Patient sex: M
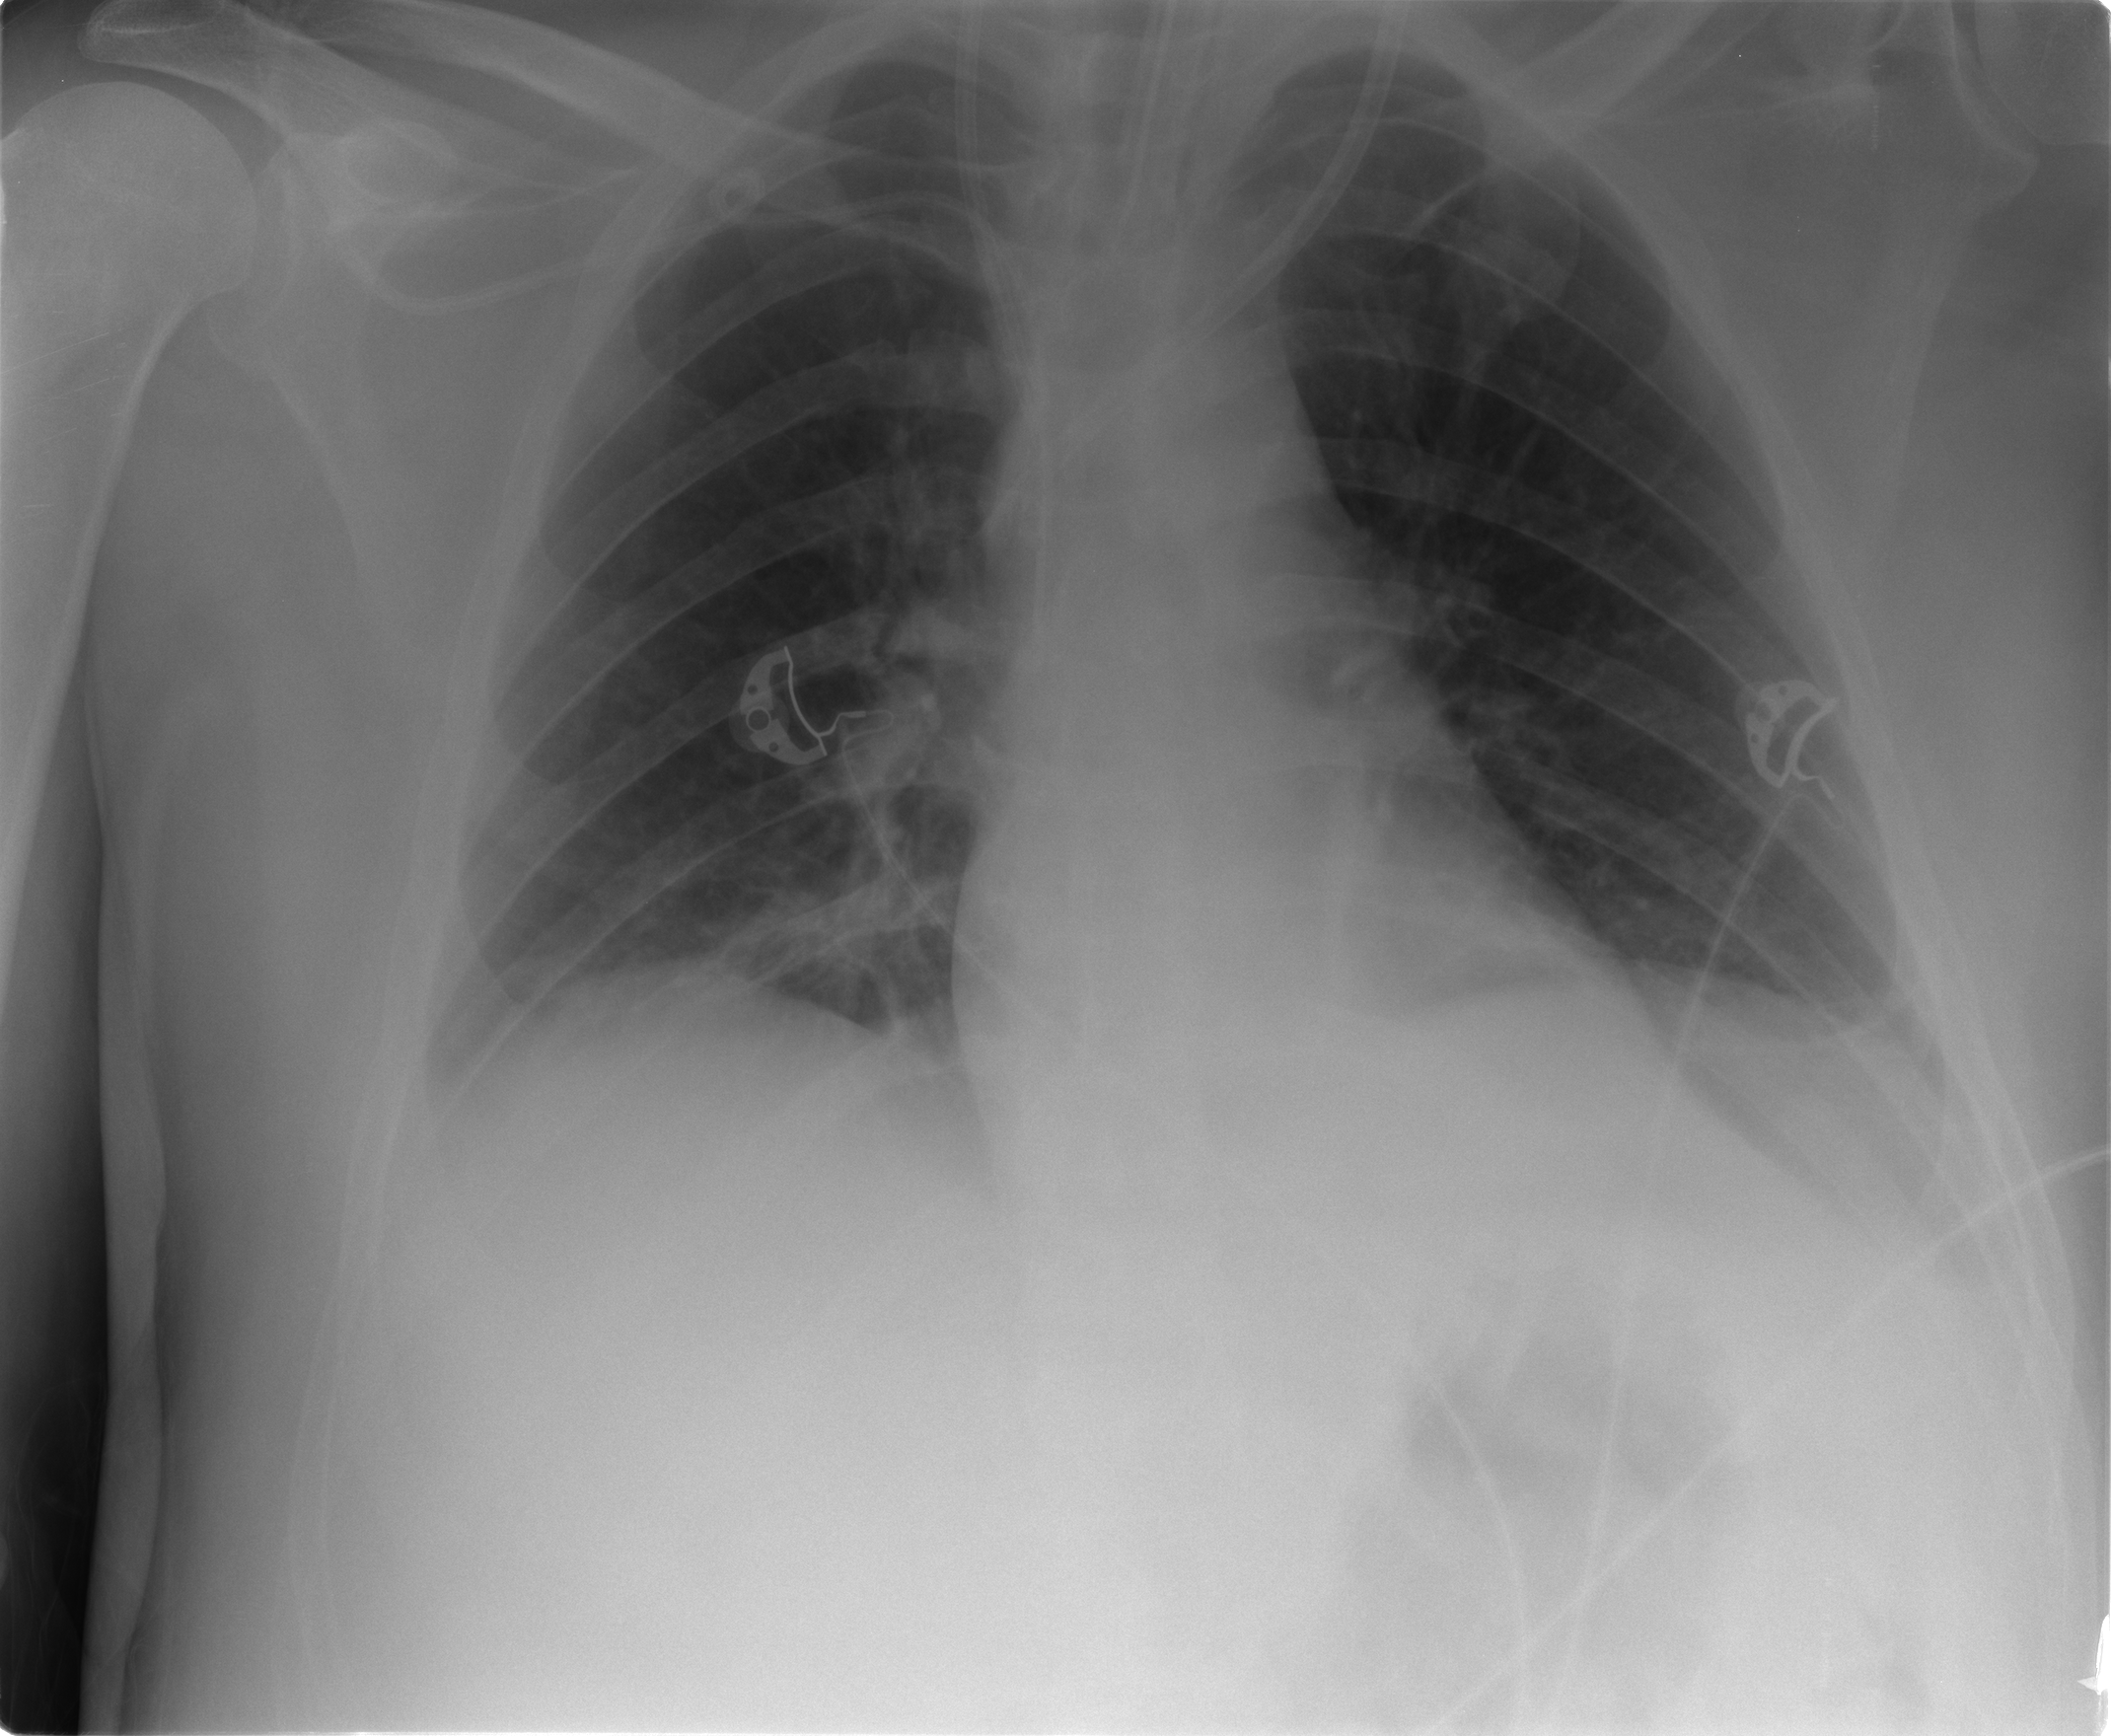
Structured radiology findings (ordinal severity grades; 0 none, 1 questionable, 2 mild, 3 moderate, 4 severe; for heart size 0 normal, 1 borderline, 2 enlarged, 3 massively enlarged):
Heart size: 0
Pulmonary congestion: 1
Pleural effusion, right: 1
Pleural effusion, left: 2
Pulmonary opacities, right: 0
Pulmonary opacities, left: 0
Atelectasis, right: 2
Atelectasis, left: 2